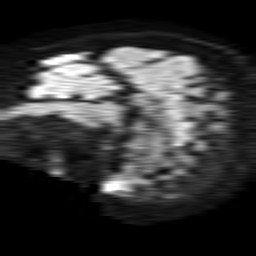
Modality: TRACE
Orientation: sagittal
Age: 58
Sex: female
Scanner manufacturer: philips
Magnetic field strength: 1.5 T
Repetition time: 4.6 s
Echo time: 0.08517 s